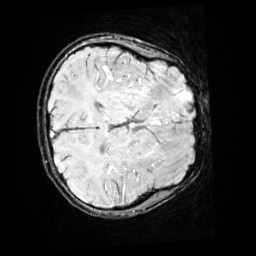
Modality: SWI
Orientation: axial
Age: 10
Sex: female
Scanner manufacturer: siemens
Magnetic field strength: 3 T
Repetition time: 0.027 s
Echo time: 0.02 s